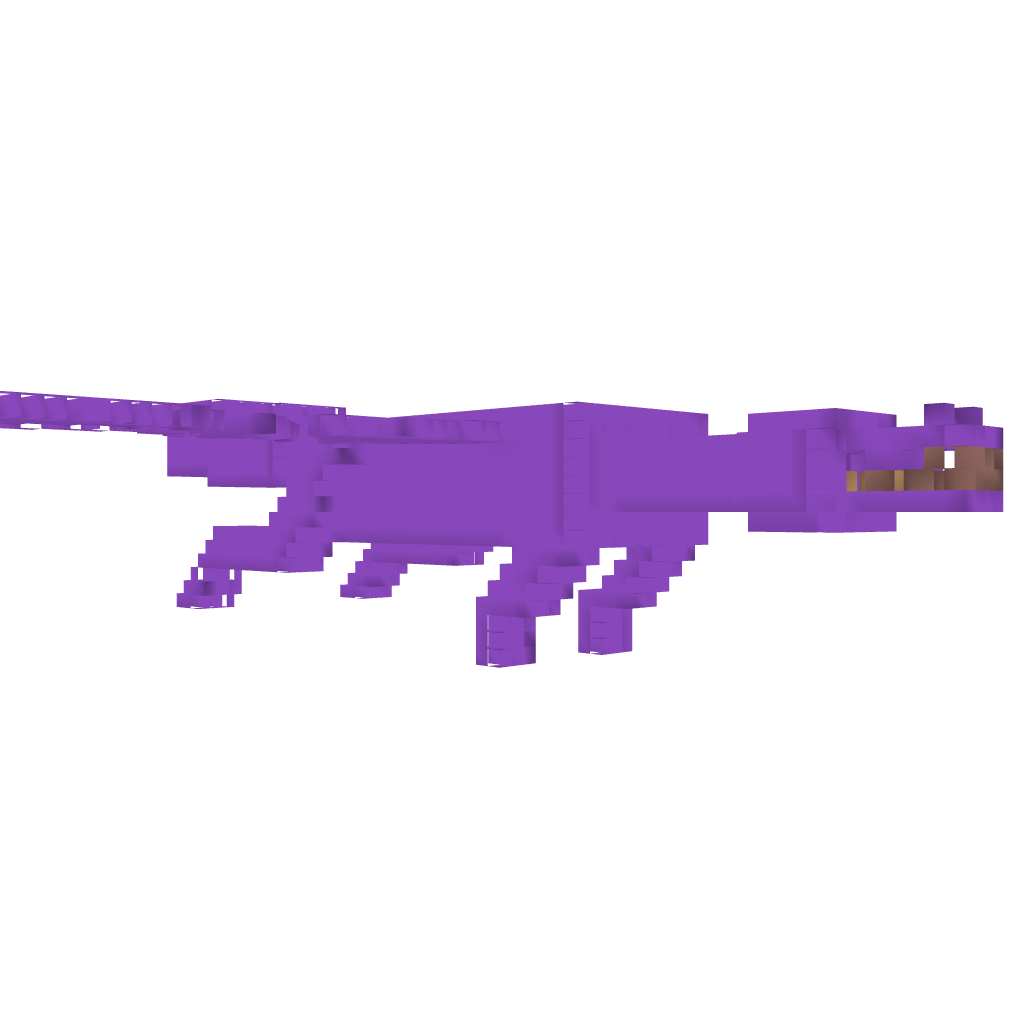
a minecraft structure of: Big Enderdragon Parkour good quality